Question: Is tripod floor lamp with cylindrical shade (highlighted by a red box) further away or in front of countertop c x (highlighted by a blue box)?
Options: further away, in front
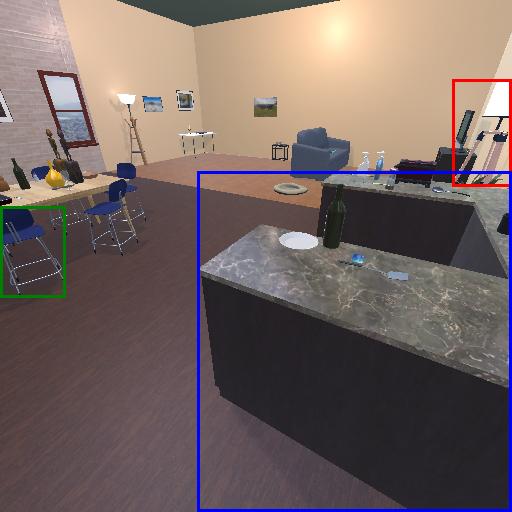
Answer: further away